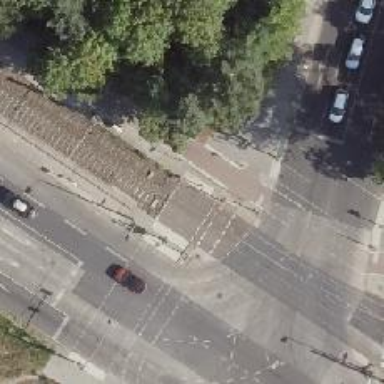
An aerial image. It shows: Tram crossing with traffic signals.